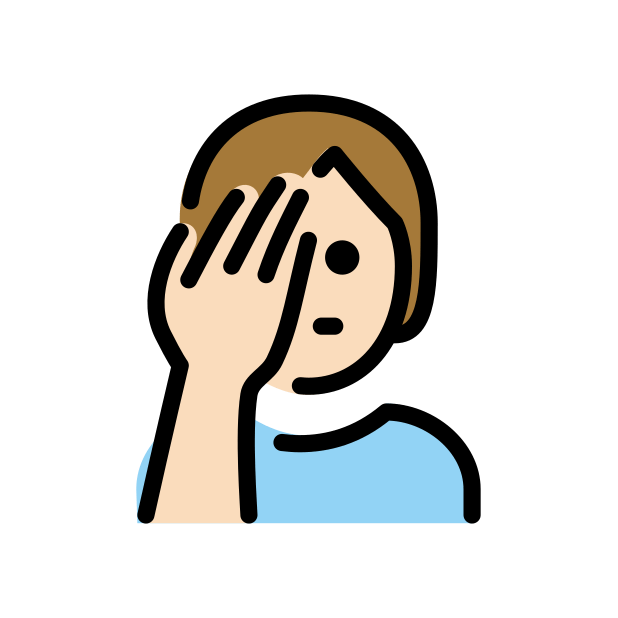
person facepalming: light skin tone